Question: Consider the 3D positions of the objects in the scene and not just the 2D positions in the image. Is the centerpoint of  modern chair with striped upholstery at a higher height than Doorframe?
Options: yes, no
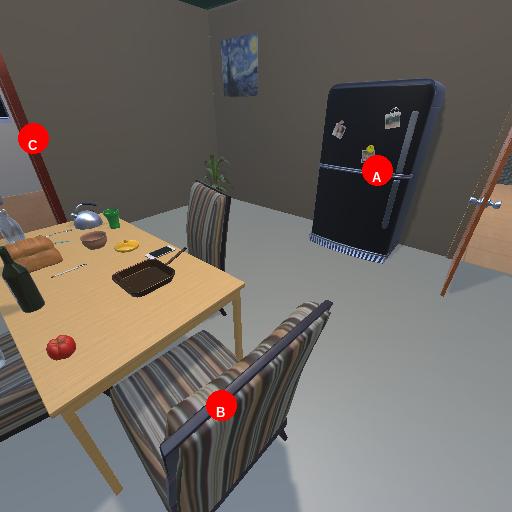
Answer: yes